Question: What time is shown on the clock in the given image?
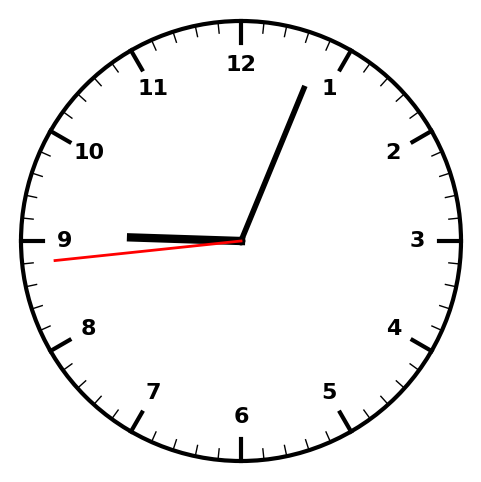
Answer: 09:03:44